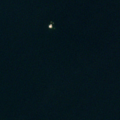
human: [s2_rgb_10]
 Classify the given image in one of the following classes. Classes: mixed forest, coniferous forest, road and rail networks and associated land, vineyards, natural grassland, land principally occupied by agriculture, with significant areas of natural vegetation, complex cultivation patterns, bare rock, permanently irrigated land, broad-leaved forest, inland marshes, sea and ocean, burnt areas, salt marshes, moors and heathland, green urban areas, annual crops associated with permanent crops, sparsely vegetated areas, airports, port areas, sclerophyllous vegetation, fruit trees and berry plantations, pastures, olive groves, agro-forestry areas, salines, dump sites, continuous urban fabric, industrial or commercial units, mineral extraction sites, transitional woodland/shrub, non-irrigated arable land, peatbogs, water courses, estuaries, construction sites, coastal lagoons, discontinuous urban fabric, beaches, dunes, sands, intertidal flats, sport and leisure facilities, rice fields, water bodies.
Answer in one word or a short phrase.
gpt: sea and ocean